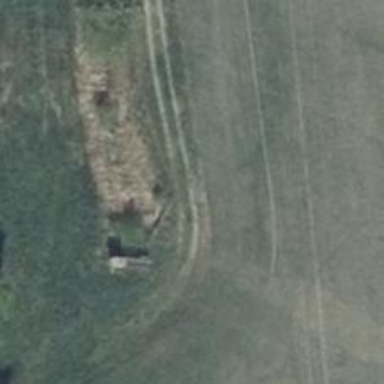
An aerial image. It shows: Grassy track with grade5 tracktype.